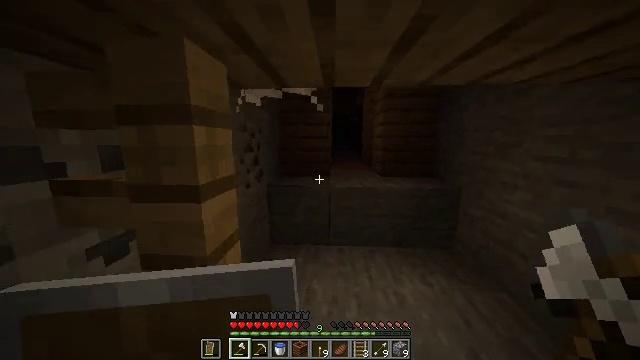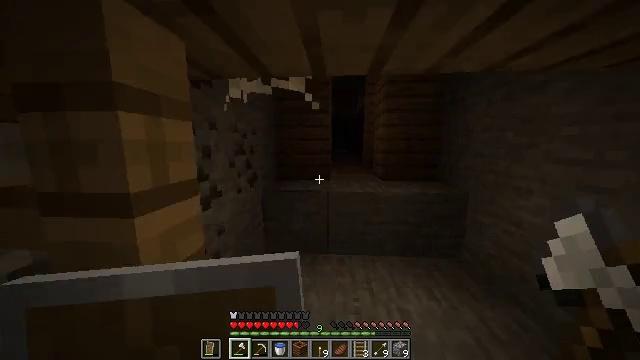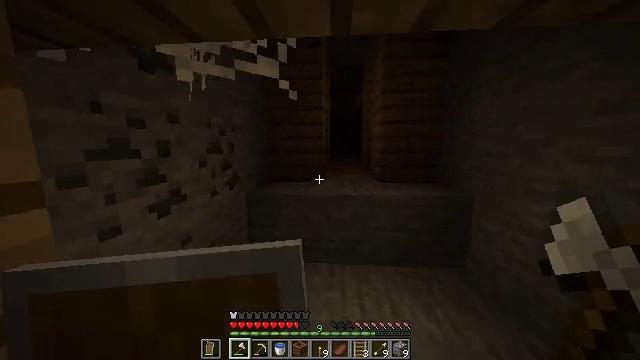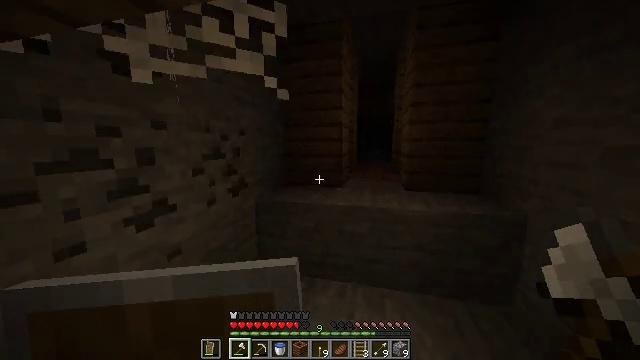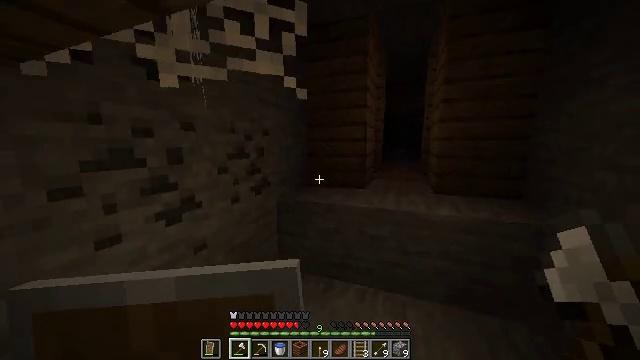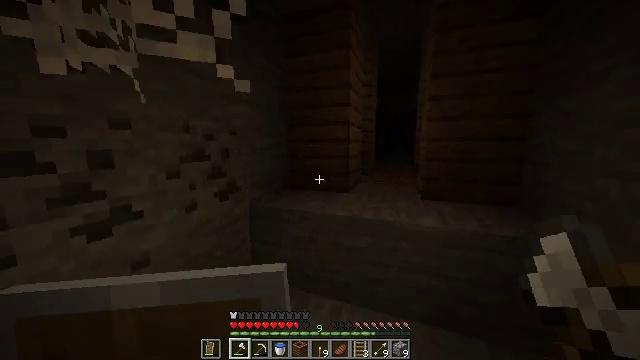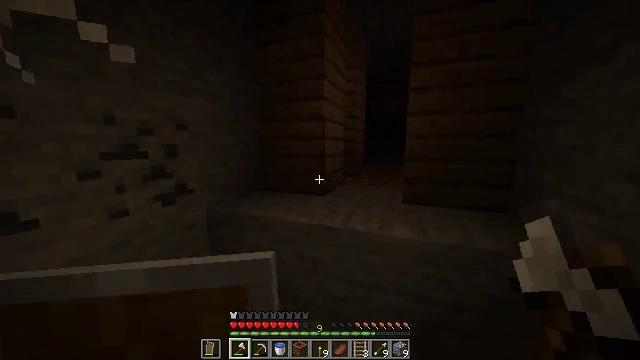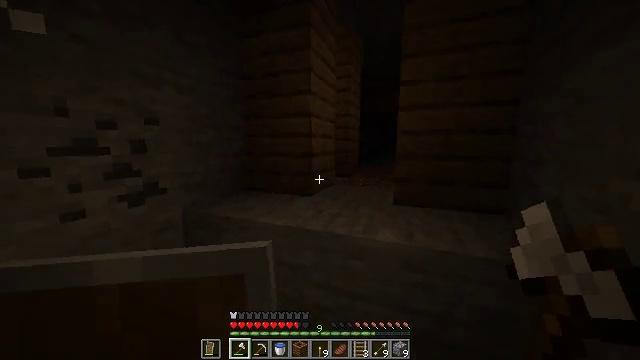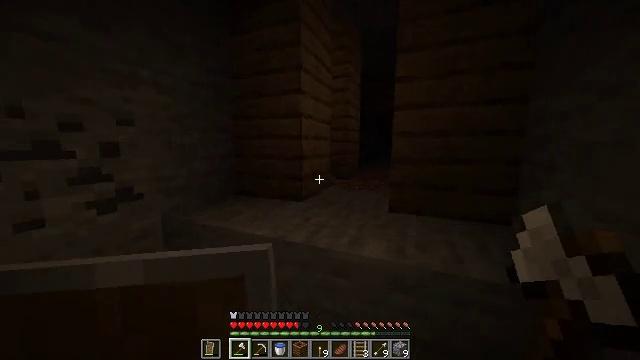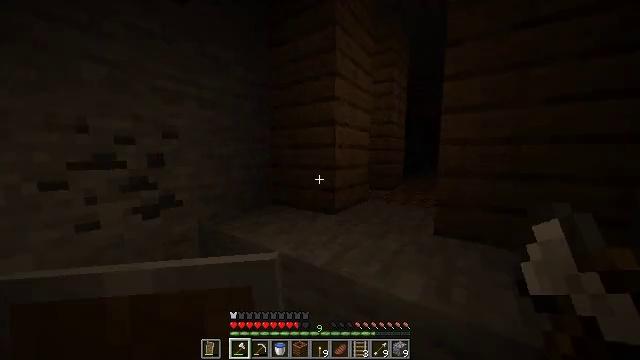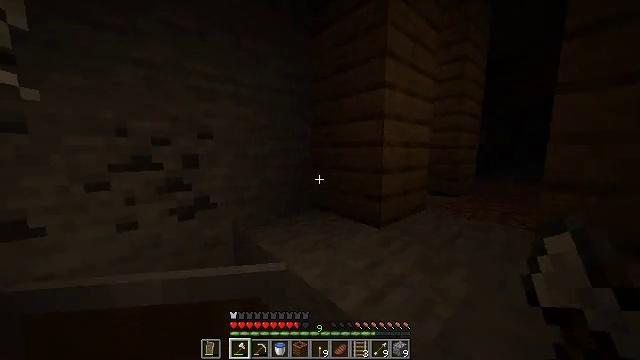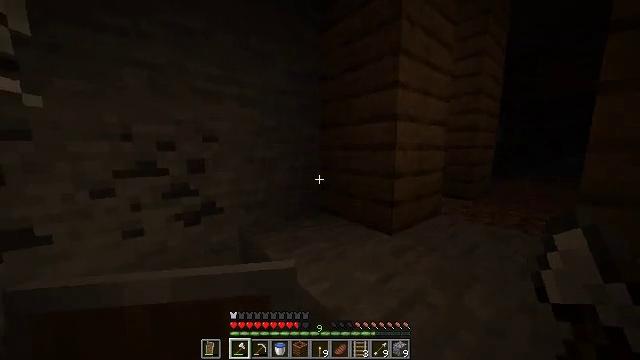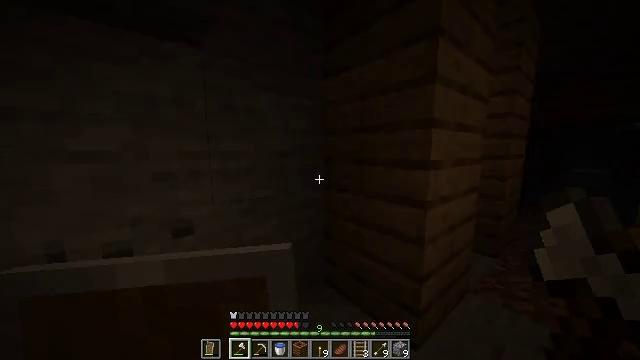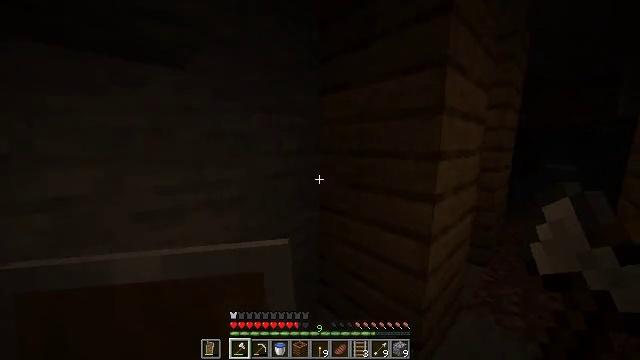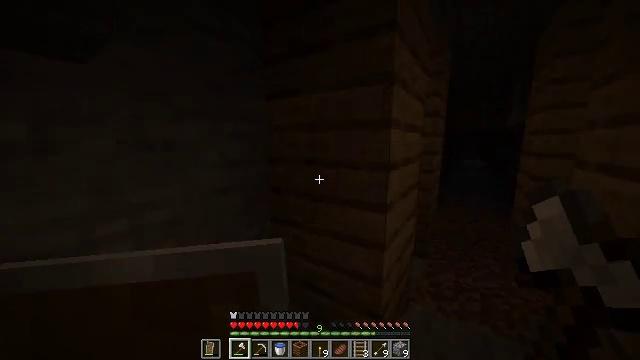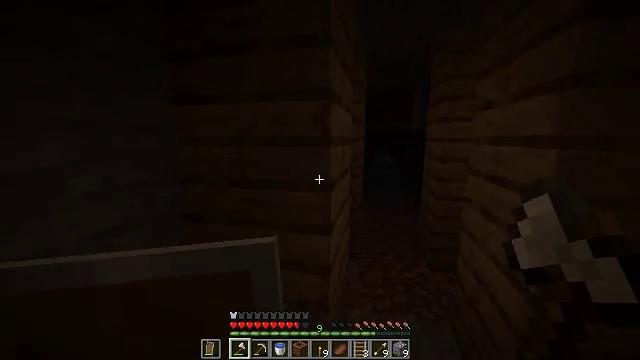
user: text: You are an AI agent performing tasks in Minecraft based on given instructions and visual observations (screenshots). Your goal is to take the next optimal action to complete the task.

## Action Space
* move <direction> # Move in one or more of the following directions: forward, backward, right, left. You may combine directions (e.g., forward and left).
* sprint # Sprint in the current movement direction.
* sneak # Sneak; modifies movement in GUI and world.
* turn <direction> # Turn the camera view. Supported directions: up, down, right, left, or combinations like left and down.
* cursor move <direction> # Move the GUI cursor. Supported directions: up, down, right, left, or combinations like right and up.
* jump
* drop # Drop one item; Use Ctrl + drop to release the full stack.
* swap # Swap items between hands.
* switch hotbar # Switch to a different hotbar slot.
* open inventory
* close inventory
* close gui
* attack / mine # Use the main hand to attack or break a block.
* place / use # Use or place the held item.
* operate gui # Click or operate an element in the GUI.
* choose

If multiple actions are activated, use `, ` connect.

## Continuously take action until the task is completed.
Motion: motion action
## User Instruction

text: Smelt an iron ingot.
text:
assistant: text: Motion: move forward and move right, sprint
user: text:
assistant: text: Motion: move forward and move right, sprint
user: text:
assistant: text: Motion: move forward and move right, sprint, turn left
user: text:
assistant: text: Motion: move forward and move right, sprint, turn left
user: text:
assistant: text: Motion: move forward and move right, sprint
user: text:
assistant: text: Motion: move forward and move right, sprint
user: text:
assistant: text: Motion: move forward and move right, sprint
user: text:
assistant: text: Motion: move forward and move right, sprint, turn left
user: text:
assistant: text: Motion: move forward, sprint, turn left and up
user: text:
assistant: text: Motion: move forward, sprint, turn left
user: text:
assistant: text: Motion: move forward, sprint, turn left, jump
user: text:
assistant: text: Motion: move forward and move right, sprint, jump
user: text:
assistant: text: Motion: move forward and move right, sprint, turn right and down, jump
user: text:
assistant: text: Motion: move forward and move right, sprint, turn right, jump
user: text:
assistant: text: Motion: move forward and move right, sprint, turn right, jump
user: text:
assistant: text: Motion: move forward and move right, sprint, turn right, jump
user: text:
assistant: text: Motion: move forward and move right, sprint, turn right and down
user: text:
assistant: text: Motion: move forward and move right, sprint, turn right and down
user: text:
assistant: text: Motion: move forward and move right, sprint, turn right
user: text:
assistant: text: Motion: move forward and move right, sprint
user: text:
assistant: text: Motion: move forward and move right, sprint
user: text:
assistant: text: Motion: move forward and move right, sprint, turn left and up
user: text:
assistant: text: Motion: move forward and move right, sprint, turn left and down
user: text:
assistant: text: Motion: move forward and move right, sprint
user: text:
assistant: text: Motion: move forward and move right, sprint, turn left
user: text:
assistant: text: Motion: move forward and move right, sprint, turn left
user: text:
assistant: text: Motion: move forward and move right, sprint, turn left and down
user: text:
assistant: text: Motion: move forward and move right, sprint, turn left
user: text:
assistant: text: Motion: move forward and move right, sprint, turn left
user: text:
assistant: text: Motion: move forward and move right, sprint, turn left